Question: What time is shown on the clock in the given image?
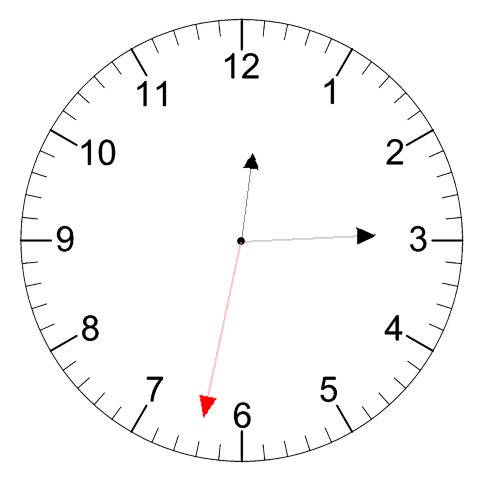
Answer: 12:14:32